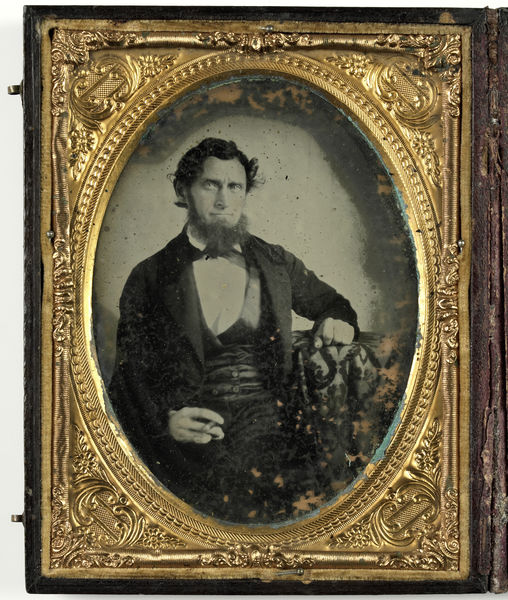
Titel: Portret man met baard
Standort: Amsterdam
Institution: Rijksmuseum
Schlagwörter: hand, mann, sitzen, finger, mund, nase, stirn, tisch, weiss, muster, ornament, alt, anzug, bart, hemd, jacke, augen, rahmen, goldrahmen, portrait, tischtuch, gold, haare, locken, oval, rauchen, zigarre, glanz, fliege, jackett, jacket, weste, foto, fotografie, schwarzweiß, schnitzerei, flecken, rauchend